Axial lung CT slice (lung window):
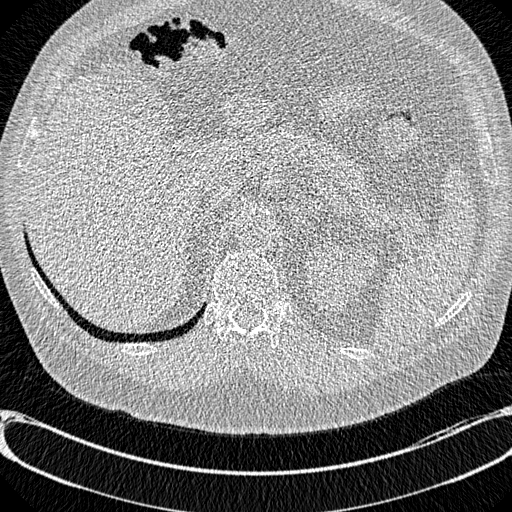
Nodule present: no